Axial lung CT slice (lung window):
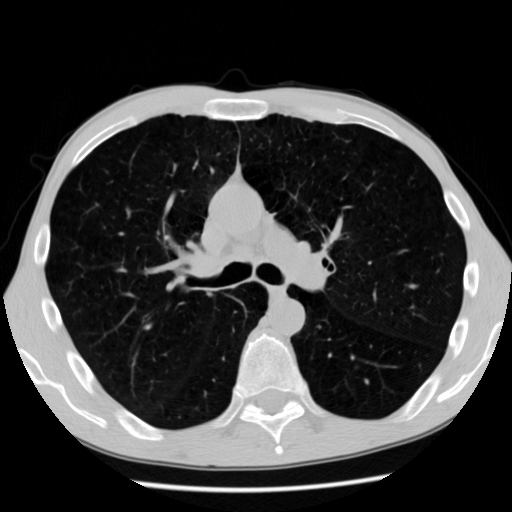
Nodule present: no